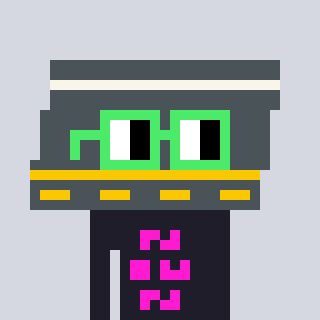
a pixel art character with square light green glasses, a road-shaped head and a grayscale-colored body on a cool background